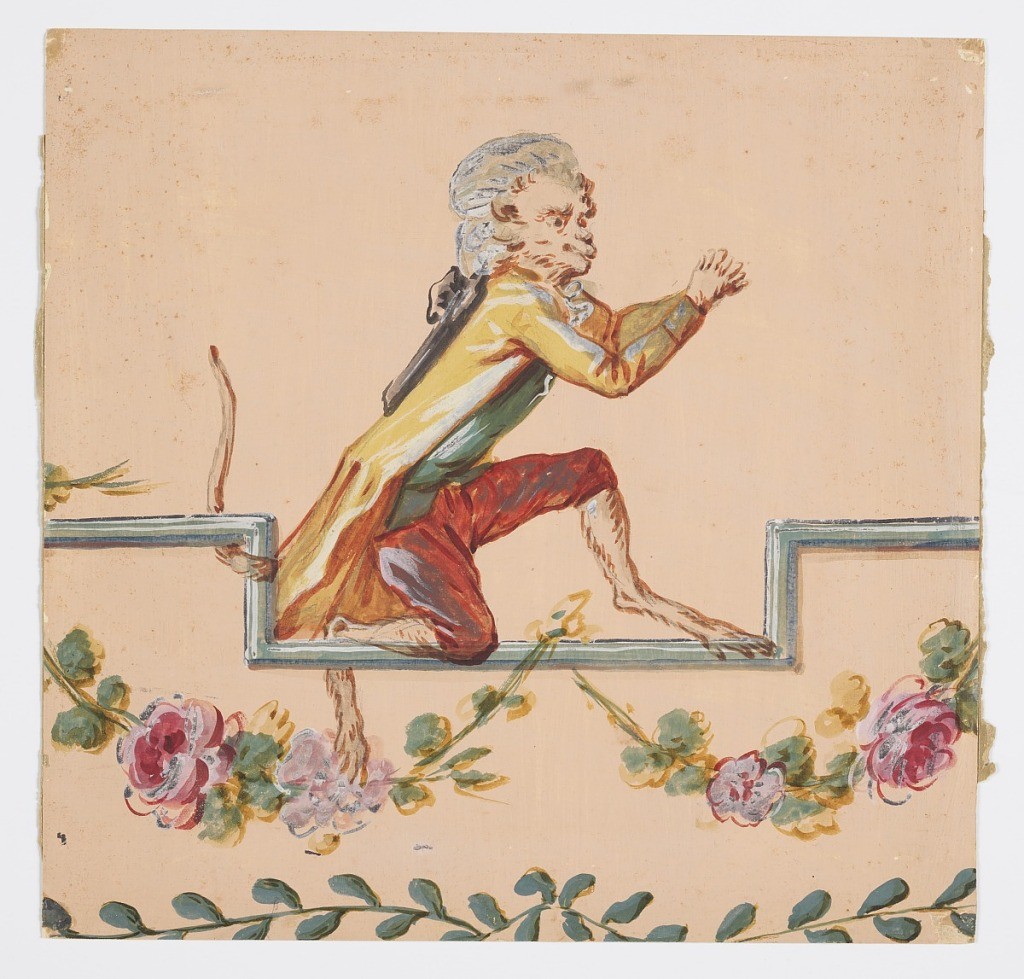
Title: Male Monkey, Straddling Frame in Prayer
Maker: Christophe Huet, French, 1695 – 1759
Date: late 19th century
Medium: Brush and gouache over graphite on thin board
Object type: Drawing
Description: A singerie, a work from the visual arts genre characterized by depictions of monkeys imitating human behavior, often fashionably attired. A male monkey is depicted in Rococo dress, consisting of red breeches, a green waistcoat, a yellow coat, and a grey wig. He appears in the center of the composition, in profile facing right against a peach-colored background. He straddles a portion of a blue-green-colored frame and raises his hands in prayer. Pink floral garlands and green leaves appear beneath him.